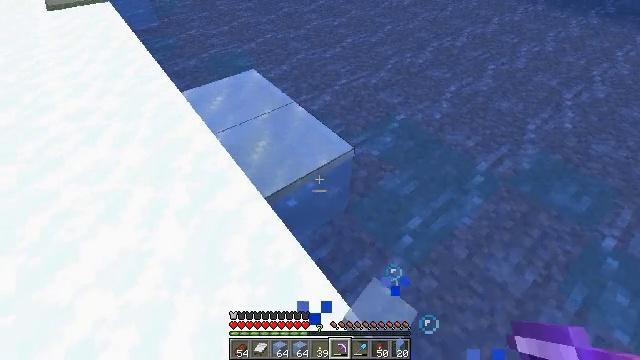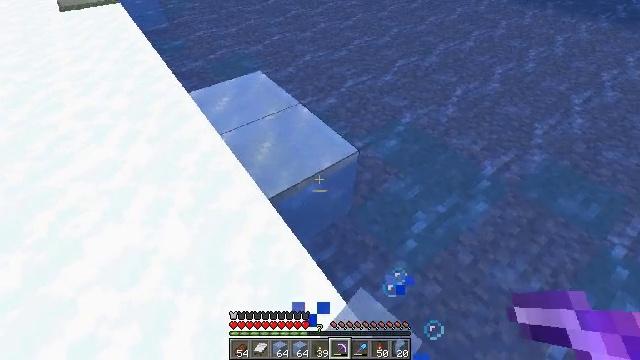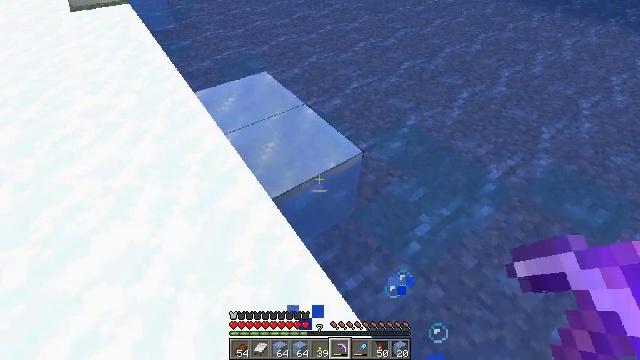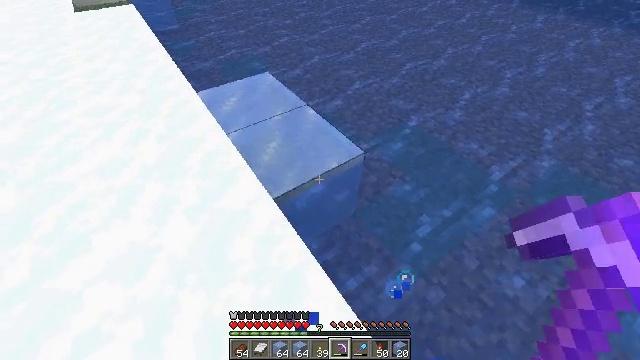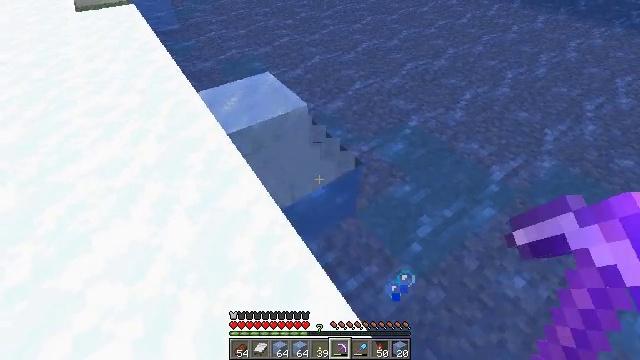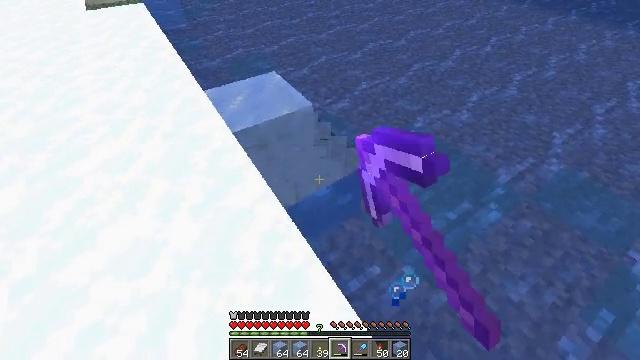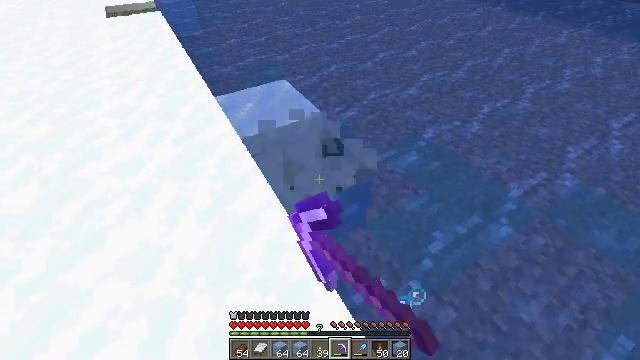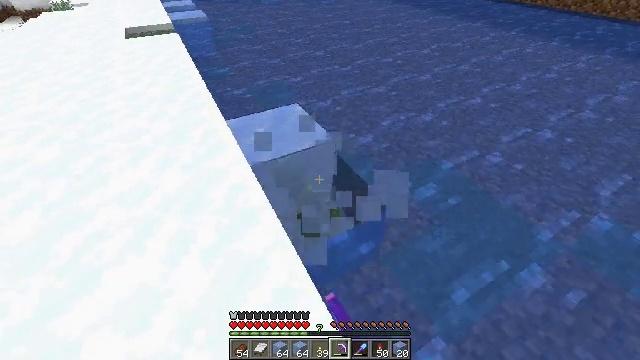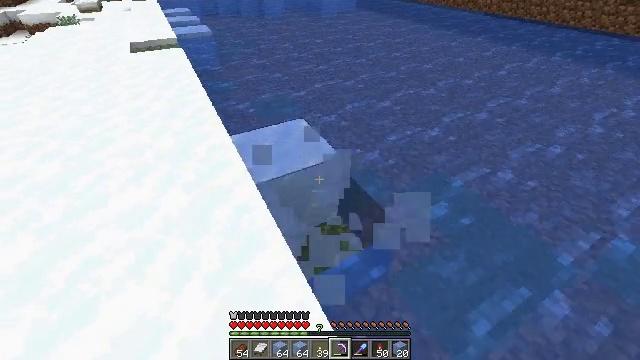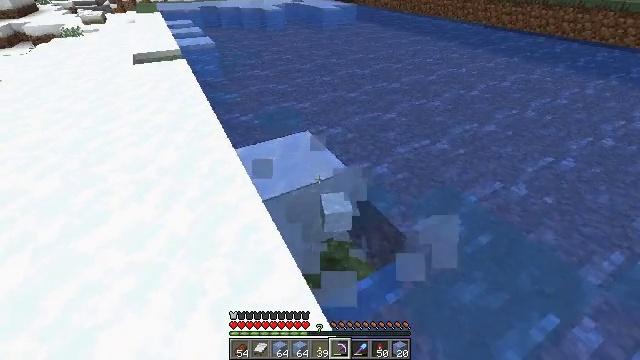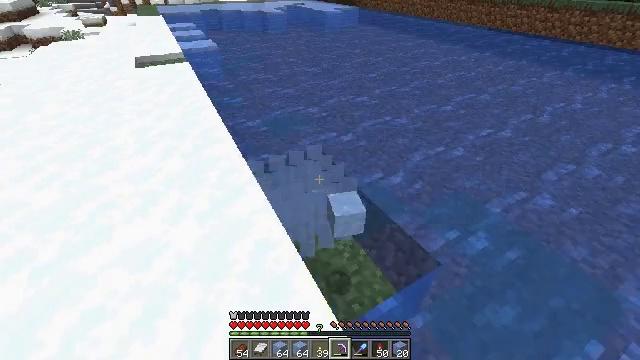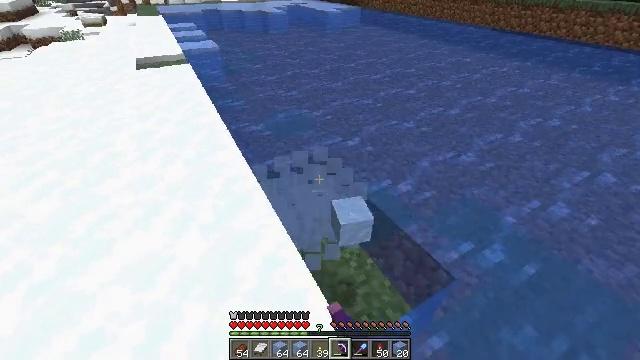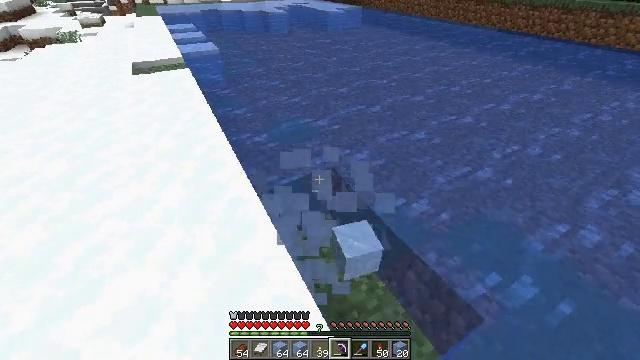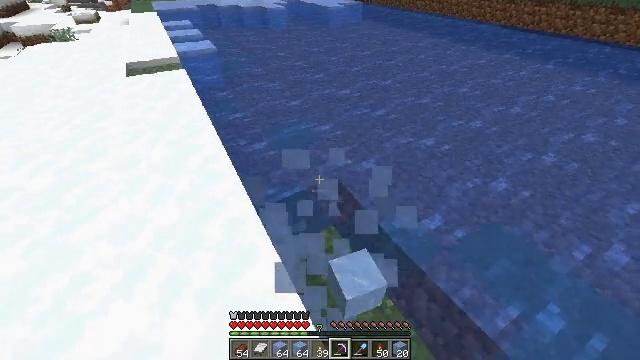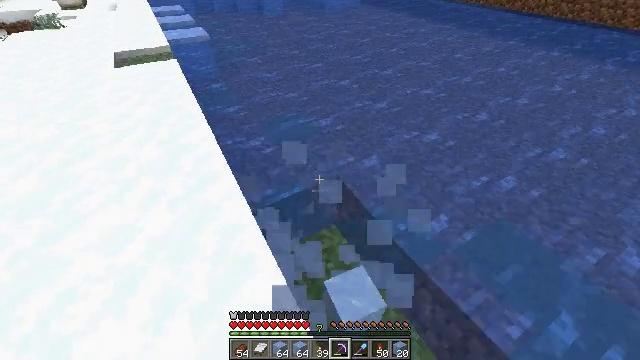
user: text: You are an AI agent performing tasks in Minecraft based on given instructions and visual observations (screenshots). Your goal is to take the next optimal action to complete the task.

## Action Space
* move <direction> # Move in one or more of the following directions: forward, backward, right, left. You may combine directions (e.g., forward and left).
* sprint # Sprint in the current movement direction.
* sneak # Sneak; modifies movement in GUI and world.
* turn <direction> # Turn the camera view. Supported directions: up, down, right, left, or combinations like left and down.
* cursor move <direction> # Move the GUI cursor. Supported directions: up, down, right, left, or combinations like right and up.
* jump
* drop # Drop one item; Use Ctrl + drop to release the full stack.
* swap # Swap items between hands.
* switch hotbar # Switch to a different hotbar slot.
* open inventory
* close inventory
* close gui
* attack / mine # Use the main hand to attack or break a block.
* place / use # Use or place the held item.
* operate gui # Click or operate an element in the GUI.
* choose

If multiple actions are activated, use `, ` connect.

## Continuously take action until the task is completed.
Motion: motion action
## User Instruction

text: Break the ice to collect it.
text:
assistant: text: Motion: turn left
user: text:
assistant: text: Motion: turn left
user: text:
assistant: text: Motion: no_op
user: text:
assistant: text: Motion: attack / mine
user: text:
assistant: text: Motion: turn left, attack / mine
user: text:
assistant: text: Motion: move forward, turn left and up, attack / mine
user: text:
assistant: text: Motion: move forward and move left, turn left and up
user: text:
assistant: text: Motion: move forward and move left, turn up
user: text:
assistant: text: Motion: move forward and move left, turn up
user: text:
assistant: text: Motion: move forward and move left, attack / mine
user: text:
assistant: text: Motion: move forward, attack / mine
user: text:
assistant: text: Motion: move forward, attack / mine
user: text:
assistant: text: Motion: move forward
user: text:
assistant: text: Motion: move forward, turn down
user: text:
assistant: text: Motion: no_op